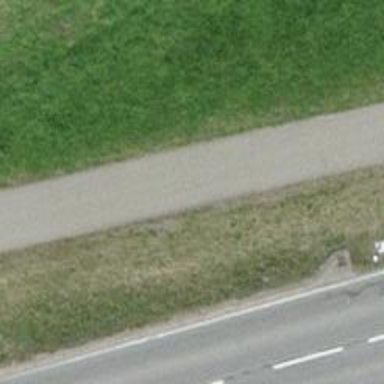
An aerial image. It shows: Asphalt cycleway.